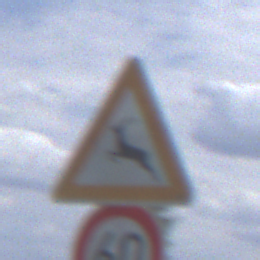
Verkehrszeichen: WildwechselRechts
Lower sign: Geschwindigkeit60
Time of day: Midday
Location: Outdoor (Nature)
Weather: PartlyCloudy
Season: NotSpecified
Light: Natural